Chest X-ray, AP view. Patient: 56 years old, sex F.
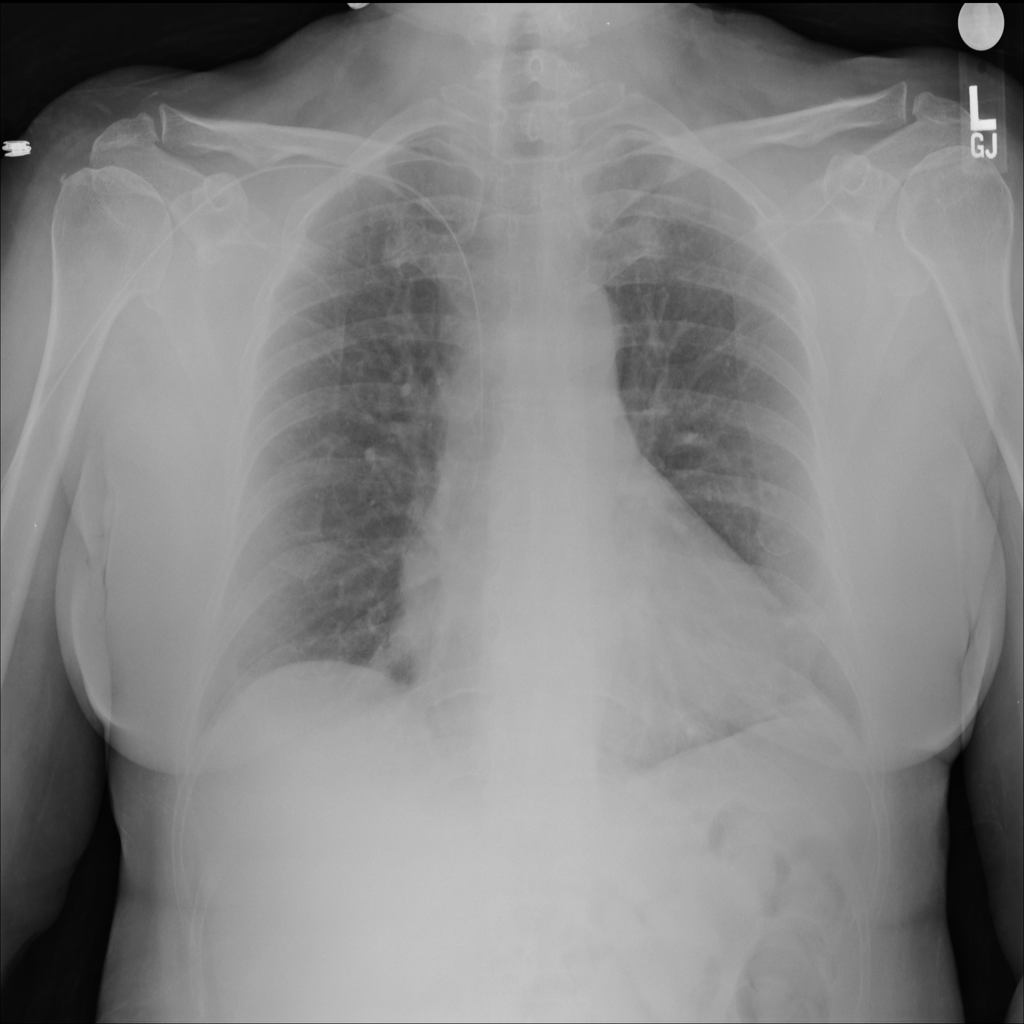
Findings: No Finding